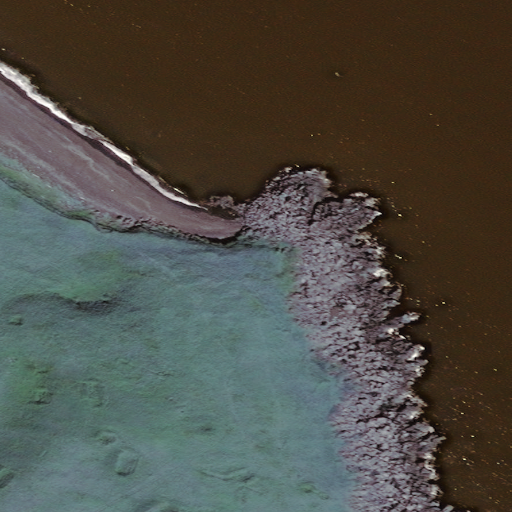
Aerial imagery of point in Alaska named Sheep Point containing only unknown